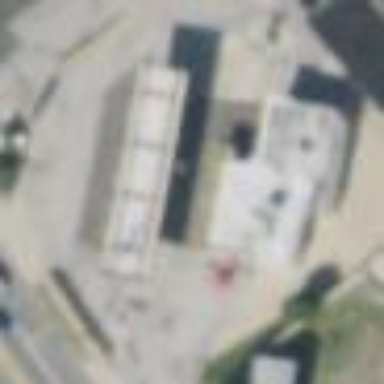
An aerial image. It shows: Fuel station.